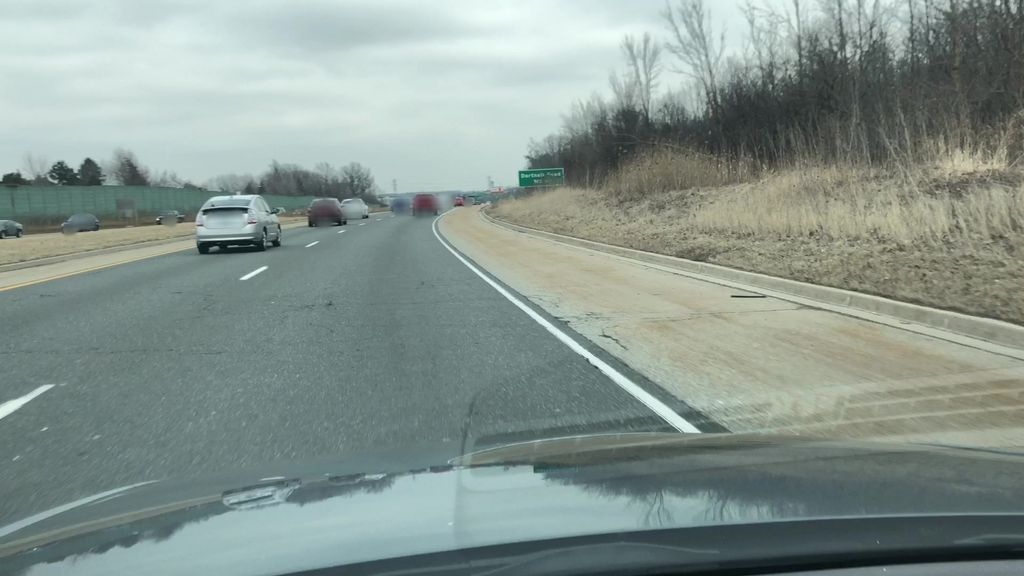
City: hamilton